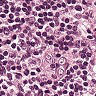
Metastatic tissue present: no